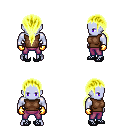
a pixel art fantasy rpg character, male body template, dark elf, purple skin, brown sleeveless shirt, magenta pants, gold ponytail hairstyle, gold gloves, ghillies, four views (front, back, left, right), 2x2 character sprite sheet, small pixel art, hard edges, no anti-aliasing